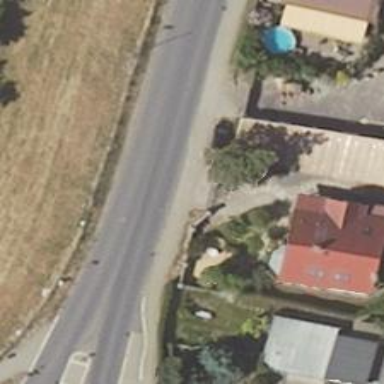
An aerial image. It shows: Sidewalk along the footway.